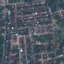
Label: Residential